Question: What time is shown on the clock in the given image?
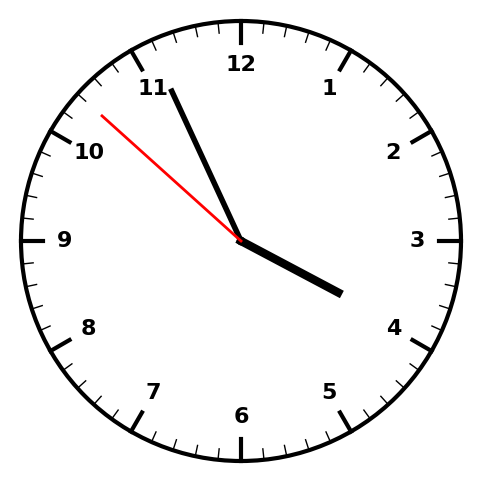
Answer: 03:55:52